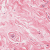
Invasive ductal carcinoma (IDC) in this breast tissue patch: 0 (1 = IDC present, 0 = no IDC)